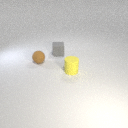
small gray rubber cube behind small brown rubber sphere